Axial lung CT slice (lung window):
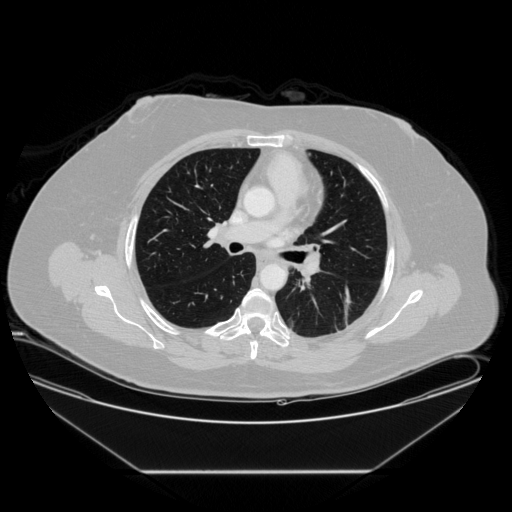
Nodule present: no